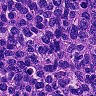
Metastatic tissue present: yes